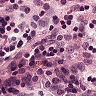
Metastatic tissue present: no